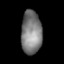
Tissue: lung
Cell type: Fibroblasts
Senescence score: 0.5706
Nuclear area (px): 875
Mean DAPI intensity: 124.487